Question: I opened PhpMyadmin and tried to navigate to the databases. When I tried to go to the other pages of databases in PhpMyadmin, it gave me this error (fatal error: The Navigation can only be accessed via Ajax).. Now its working again. I'm just curious what might have caused this.
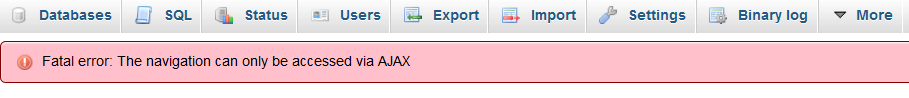
Answer: Do not open links in new tab. Clicking on link will make the desired result.